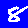
Digit: 8